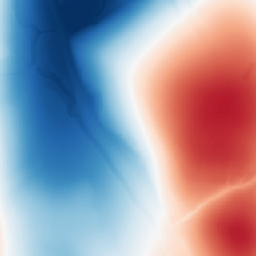
Category: trend_removal
Decomposition family: polynomial
Decomposition parameters: degree: 3
Upsampling method: nearest
Upsampling parameters: scale: 8
Upsampling scale: 8